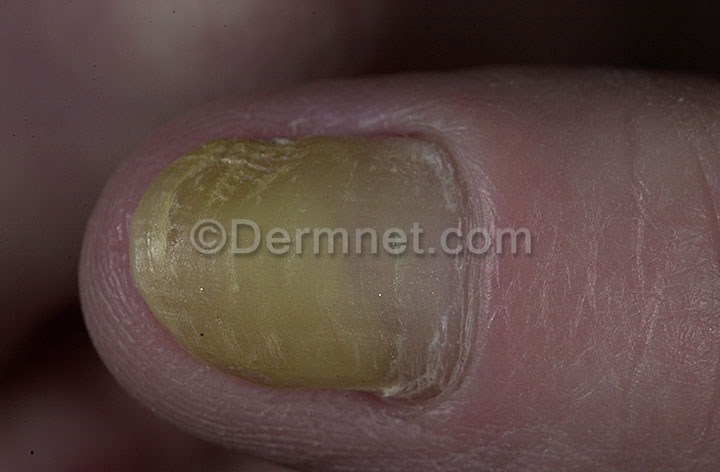
Disease: Nail Fungus and other Nail Disease